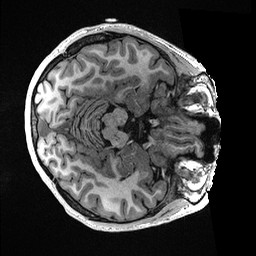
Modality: T1w
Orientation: axial
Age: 22
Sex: male
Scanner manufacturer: ge
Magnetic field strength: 3 T
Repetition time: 0.006952 s
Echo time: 0.00292 s